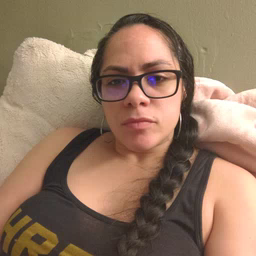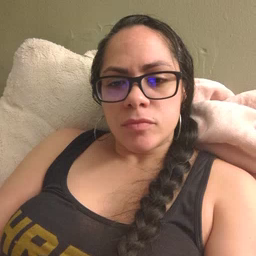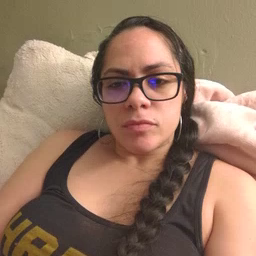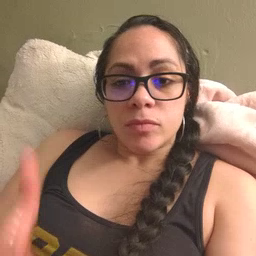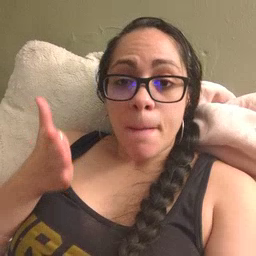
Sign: boat